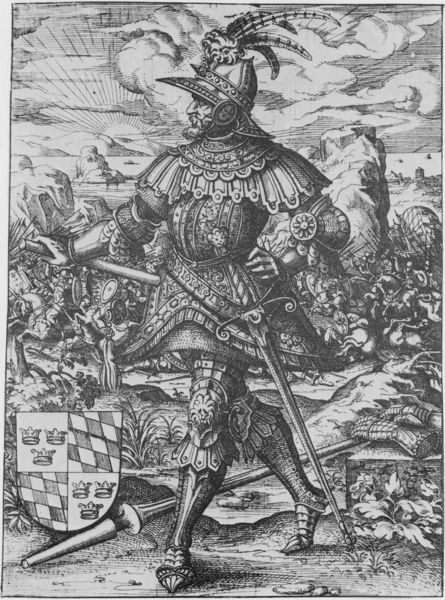
Titel: Bildnis von Thesselonus II
Künstler: Jost Amman
Institution: (Seriendruck)
Schlagwörter: angriff, berg, feder, felsen, held, himmel, kampf, mann, wolken, landschaft, grau, handschuh, handschuhe, hintergrund, schwarz, weiss, alt, bart, federn, mensch, rahmen, vollbart, bildnis, herr, portrait, porträt, horizont, natur, gehen, sonne, pflanzen, krone, pferde, reiter, federbusch, taille, stab, grafik, graphik, nautr, krieg, schlacht, könig, lanze, metall, wei, gang, schild, panzer, burg, bayern, strahlen, druck, druckgraphik, schnitt, schwarzweiss, radierung, stich, schwert, soldat, tote, waffe, garphik, helm, herrscher, wolcken, ritter, rüstung, sieg, wappen, raute, rauten, brustpanzer, harnisch, krieger, feldherr, speer, kreig, prunk, kupferstich, kronen, schwarzwei, seriendruck, heraldik, helmzier, knieschoner, bodenbewegung, stzrahlen, wapen, shlacht, weiss#